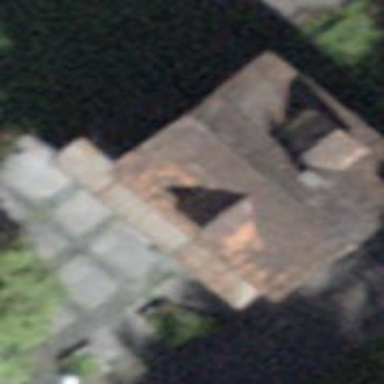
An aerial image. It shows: Guest house with restaurant.